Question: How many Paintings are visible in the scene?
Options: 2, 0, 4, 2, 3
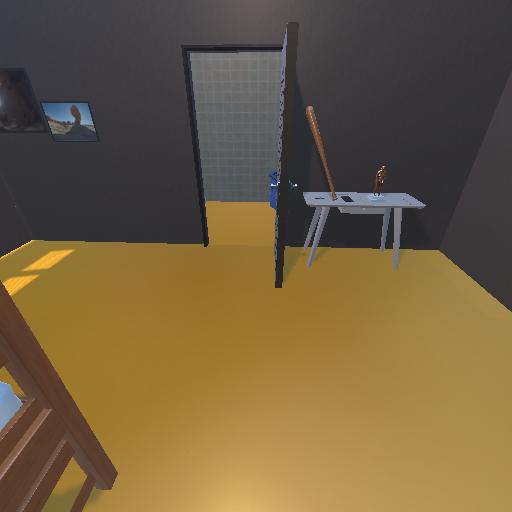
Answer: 2